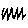
Label: zigzag